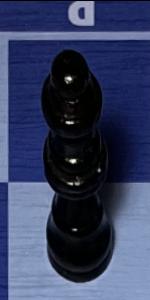
Label: Queen_Black